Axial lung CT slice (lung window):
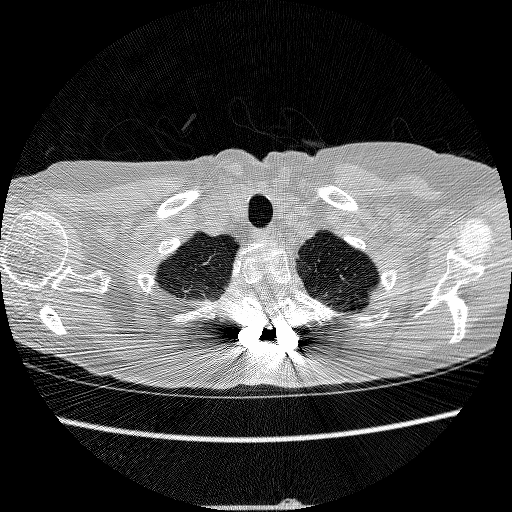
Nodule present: no